Field crop: maize
Growth stage: 1
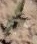
Species: atriplex